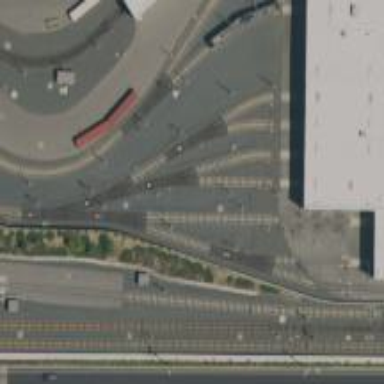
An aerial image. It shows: Light rail service yard with electrified contact lines.